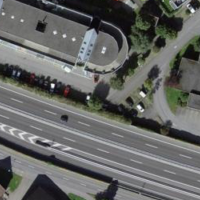
EUNIS habitat code: 57
Species observed at this site:
Prunus spinosa